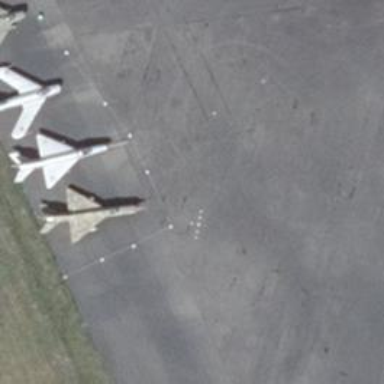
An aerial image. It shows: Aircraft with historical significance.